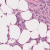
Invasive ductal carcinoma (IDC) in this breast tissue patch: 1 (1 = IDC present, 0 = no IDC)